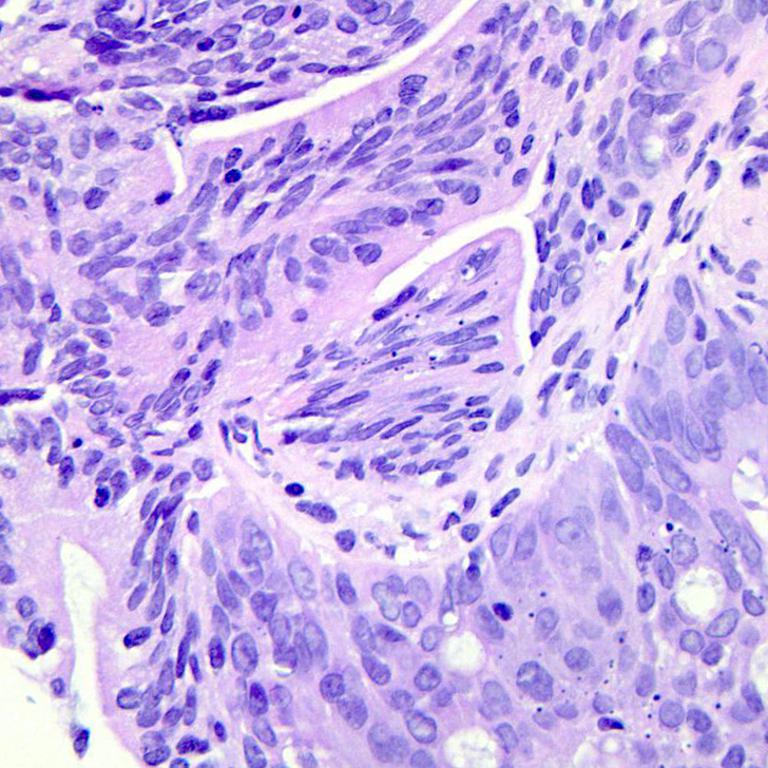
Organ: colon
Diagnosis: adenocarcinomas